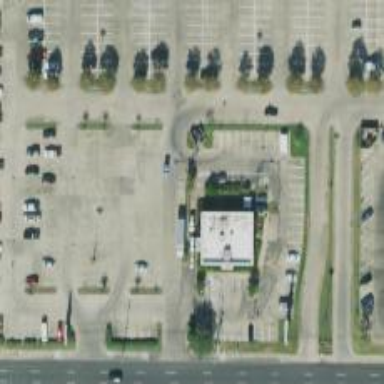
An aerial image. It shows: Parking space.